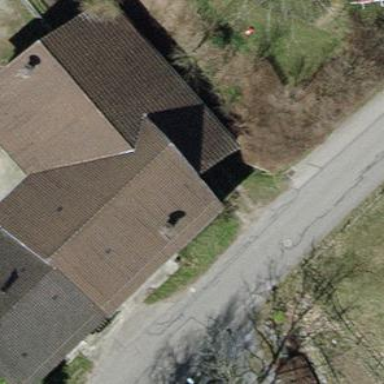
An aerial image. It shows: Detached building with gabled roof.